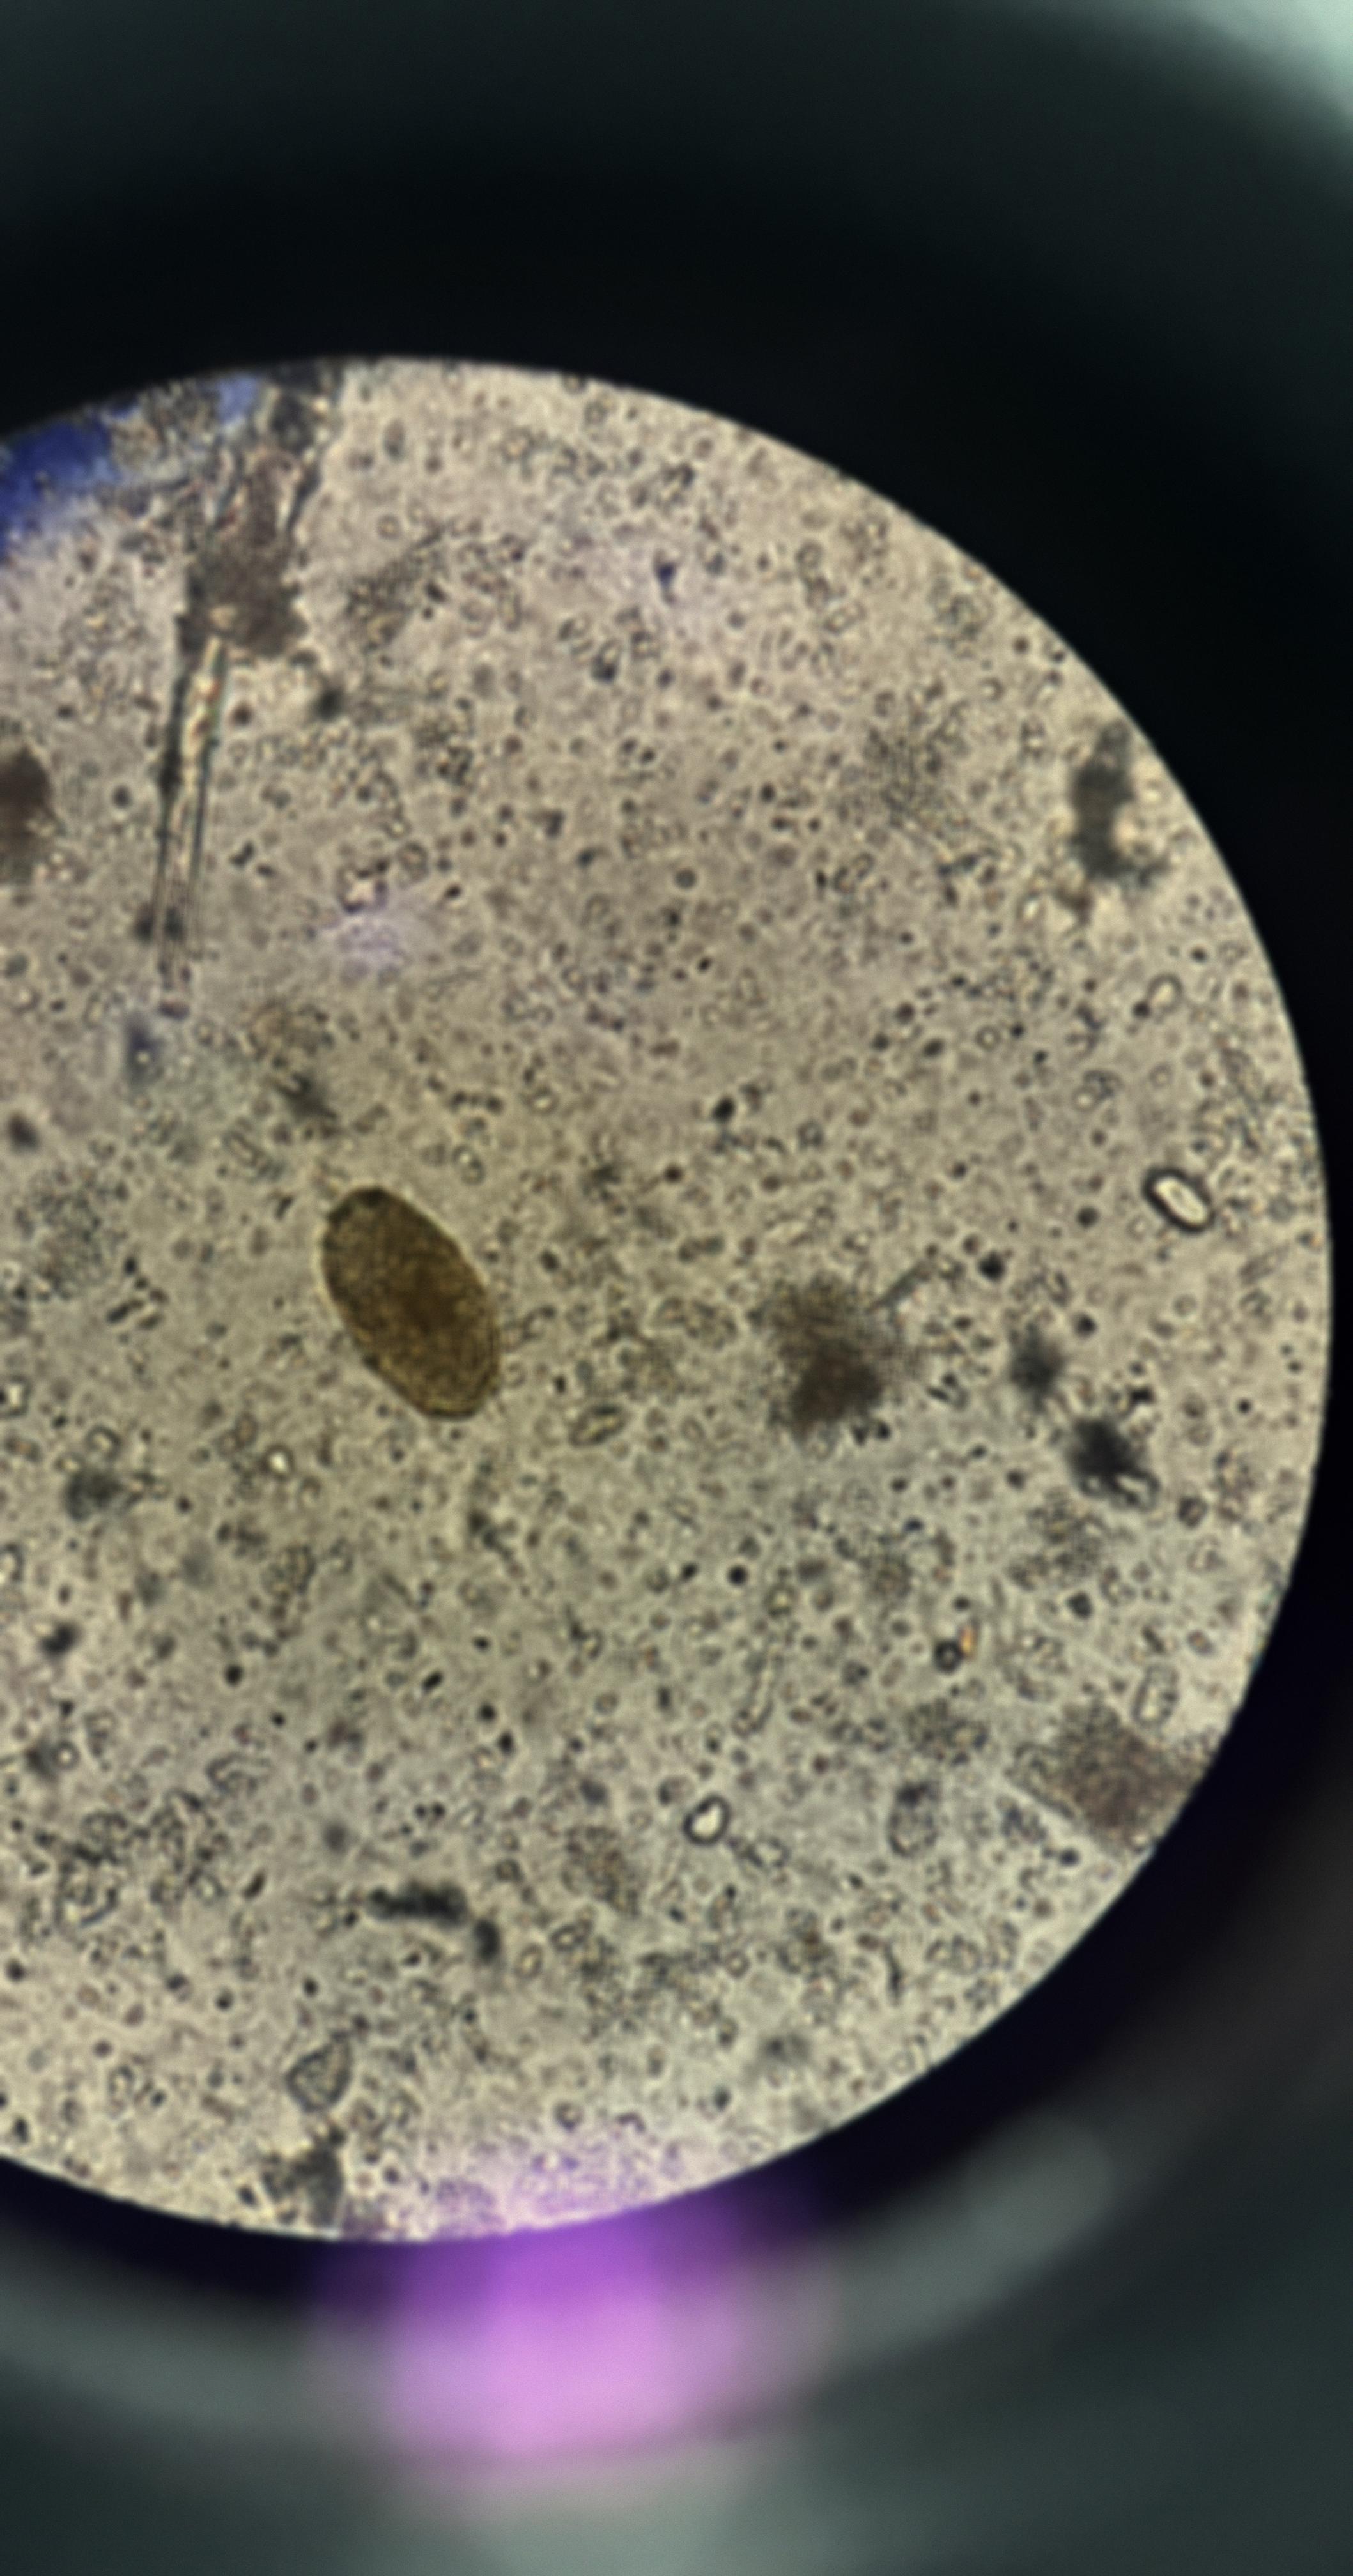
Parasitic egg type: Paragonimus spp